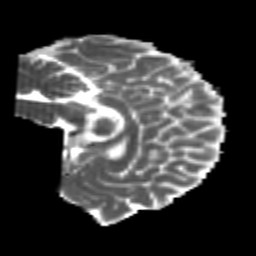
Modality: MD
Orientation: sagittal
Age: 23
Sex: female
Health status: healthy
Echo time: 0.074 s